Question: I use the Entity Framework 4 to migrate a legacy application to C #. The data model consists of two tables, "Appointment" and "Authorization", which are in a one to many relationship. In the conceptual model, the classes are properly represented. Also the navigation property "Appointment.Authorizations" works so far correct.
But I want the navigation property "Appointment.Authorizations" only objects of class Authorization are listed that meet certain criteria. The criteria can be very complex. Expressed in SQL, there are about 30 lines of code. Several other tables are also involved in the query.

Which method is best for now to change the behavior of the navigation property, so that only the desired selection is listed? A read only Collection would be ok.
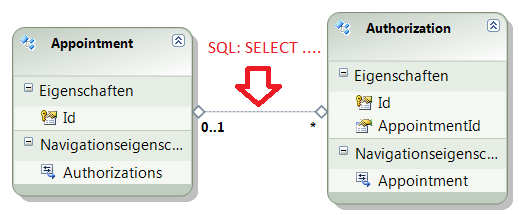
Answer: The navigation property looks okay, what your describing is business logic keep it out of the SQL and in the C#, where you can write unit tests against this logic.
If you can provide more information about the "select" logic and provide some code we can help you get in the right direction.